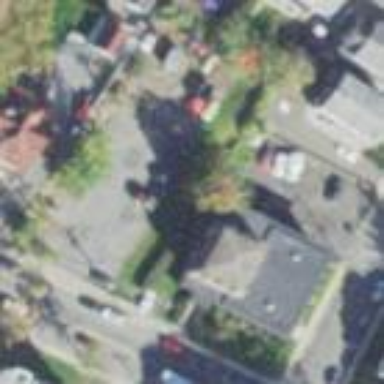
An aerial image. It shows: Social center.